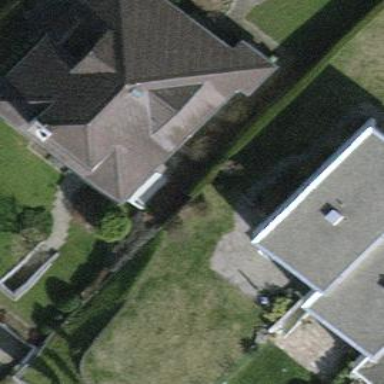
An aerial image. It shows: Detached building.